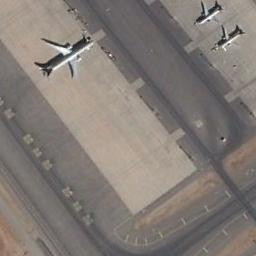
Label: airplane